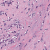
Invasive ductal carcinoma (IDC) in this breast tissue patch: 1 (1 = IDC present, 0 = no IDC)